Question: I am new in Android . I have to create following form in Android I search a lot and tried how to put Edit box and Button in Custom View at specify place but as such nothing fruit full .Need Suggestion to create below Form

> One Can view form here : <URL>
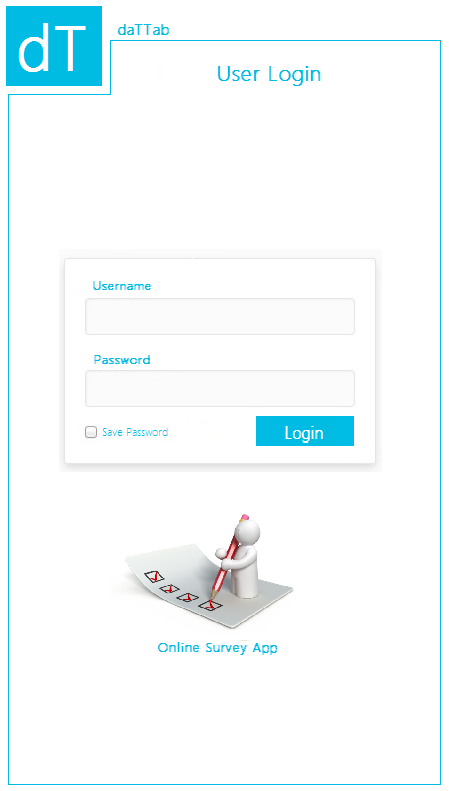
Answer: try this <URL>
This is very similar to your requirement